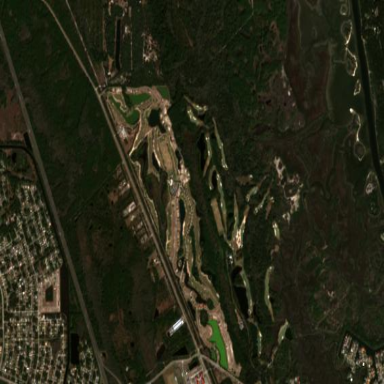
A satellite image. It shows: Golf course.